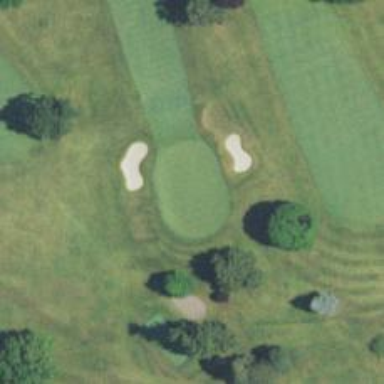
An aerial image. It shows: View of golf hole.